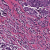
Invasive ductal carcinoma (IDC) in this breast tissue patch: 0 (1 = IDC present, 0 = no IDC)